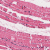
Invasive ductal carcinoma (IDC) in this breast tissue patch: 0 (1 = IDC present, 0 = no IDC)